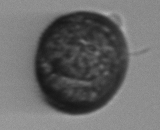
Label: Margalefidinium